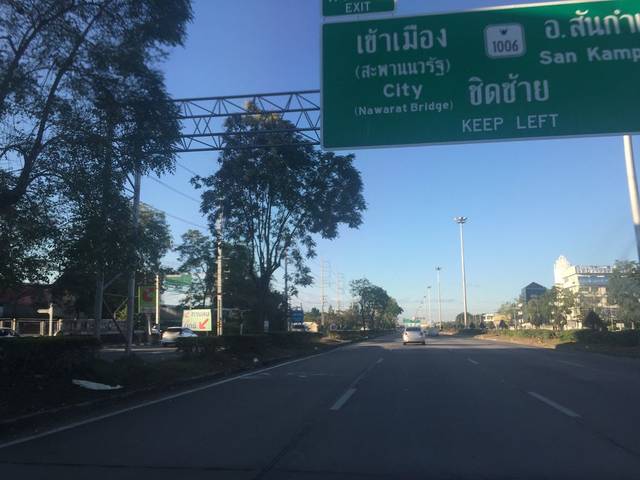
Region: Thailand
Coordinates: 18.768, 99.029